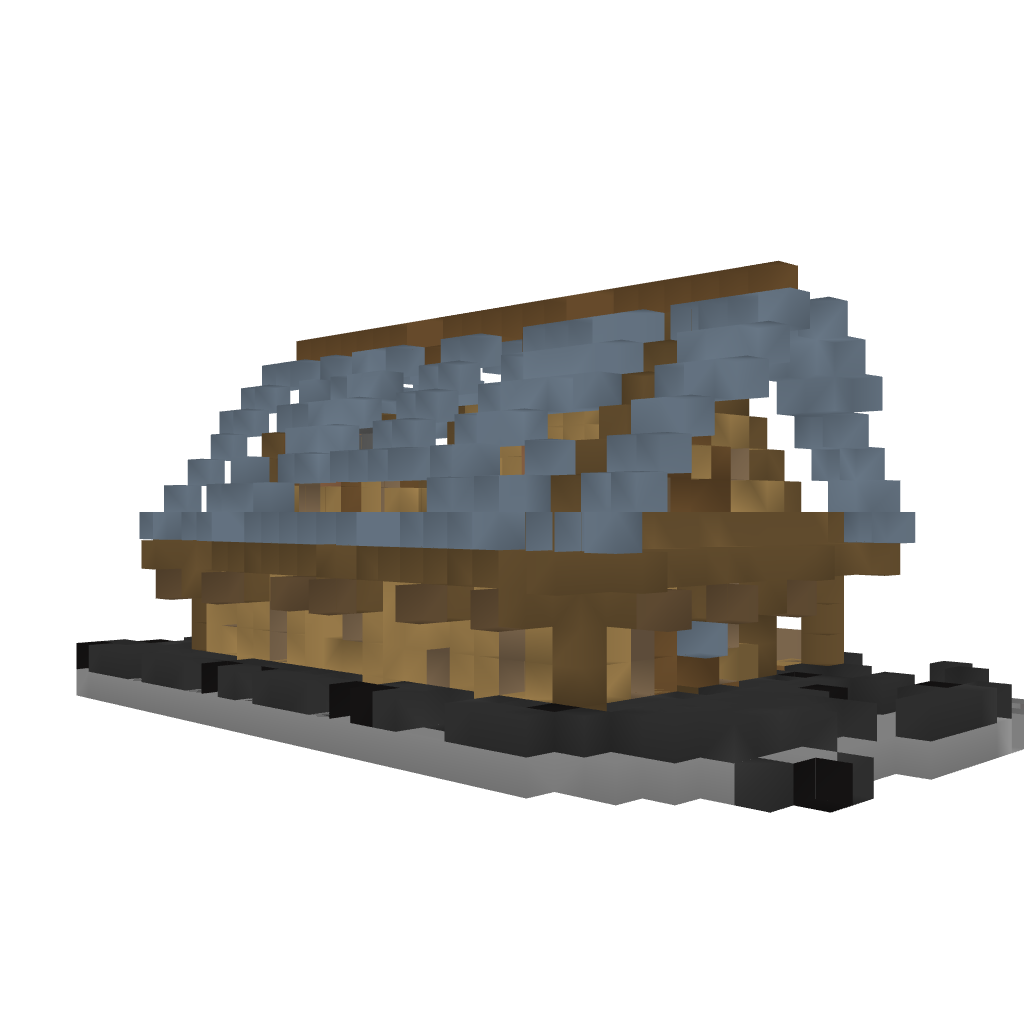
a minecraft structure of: rustic home